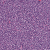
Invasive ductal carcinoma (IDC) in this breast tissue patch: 1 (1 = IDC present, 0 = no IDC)